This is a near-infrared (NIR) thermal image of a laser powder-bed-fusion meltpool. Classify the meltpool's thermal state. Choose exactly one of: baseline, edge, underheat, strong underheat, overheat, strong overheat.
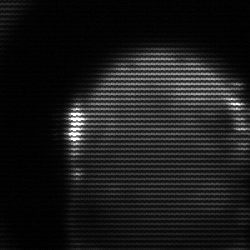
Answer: edge